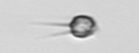
Label: Acanthoica_quattrospina